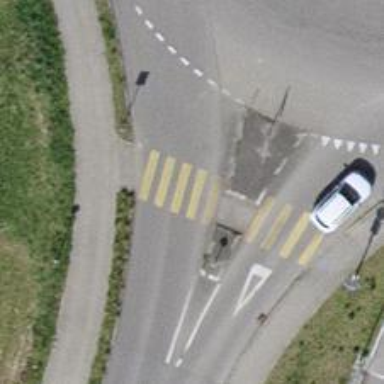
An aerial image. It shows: Uncontrolled zebra crossing on the road.